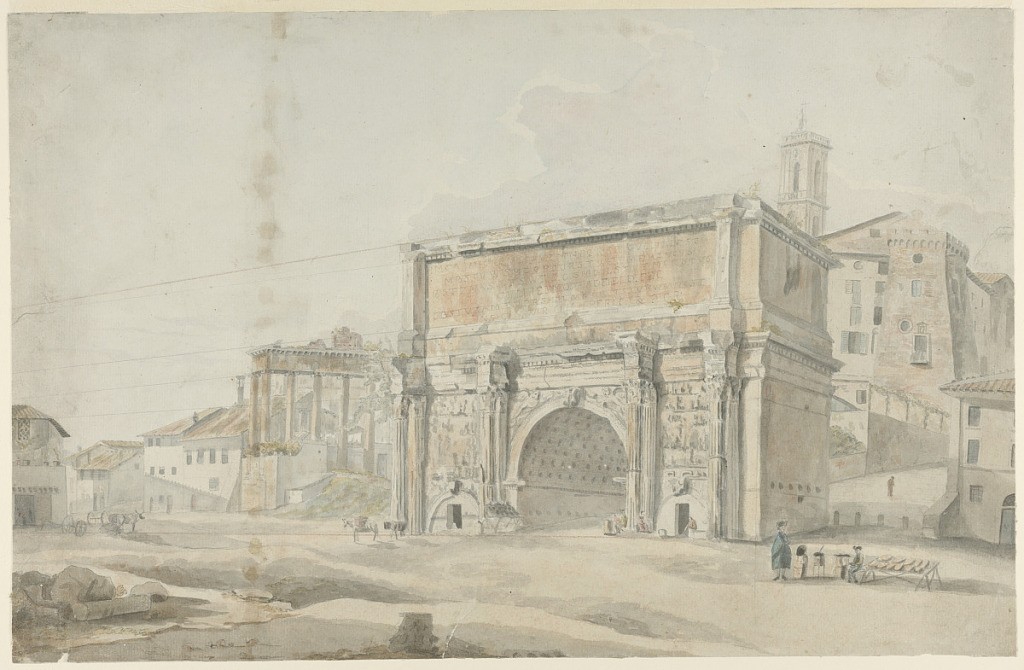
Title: View of the Roman Forum, With the Arch of Severus in the Foreground
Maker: William Hadfield, British
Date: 1770–90
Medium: Brush and wash, red chalk, graphite on paper
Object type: Drawing
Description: The view is taken from the Via Sacra, looking towards the Capitoline Hill, with the Arch of Septimius Severus in the right foreground, and behind it, to the left, the columns of the Temple of Saturn. Perspective lines on the left lead towards the Arch.